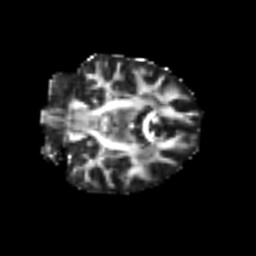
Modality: FA
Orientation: coronal
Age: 48
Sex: female
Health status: ill
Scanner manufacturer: siemens
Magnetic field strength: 3 T
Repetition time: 8.7 s
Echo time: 0.11 s